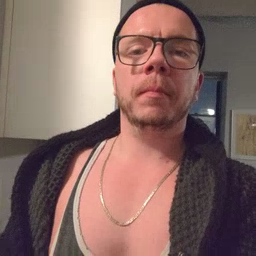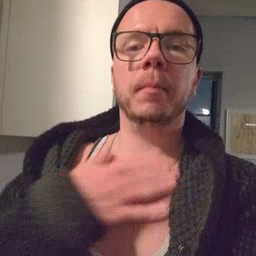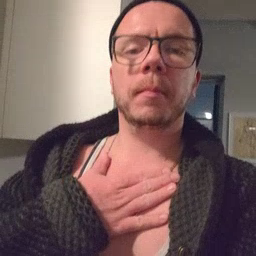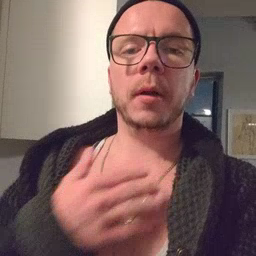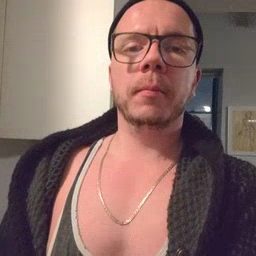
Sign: minemy